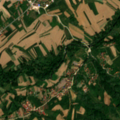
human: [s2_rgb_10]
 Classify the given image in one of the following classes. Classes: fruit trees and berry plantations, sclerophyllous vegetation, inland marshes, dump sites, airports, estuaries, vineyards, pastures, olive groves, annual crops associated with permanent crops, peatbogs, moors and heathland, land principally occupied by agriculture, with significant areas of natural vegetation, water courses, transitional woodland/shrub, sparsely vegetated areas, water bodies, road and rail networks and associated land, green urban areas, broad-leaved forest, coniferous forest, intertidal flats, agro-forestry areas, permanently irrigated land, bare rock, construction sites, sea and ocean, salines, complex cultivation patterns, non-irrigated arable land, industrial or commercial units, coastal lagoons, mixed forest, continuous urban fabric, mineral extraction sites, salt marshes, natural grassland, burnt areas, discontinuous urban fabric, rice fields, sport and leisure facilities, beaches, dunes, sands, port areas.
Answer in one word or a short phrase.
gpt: discontinuous urban fabric, non-irrigated arable land, complex cultivation patterns, land principally occupied by agriculture, with significant areas of natural vegetation, broad-leaved forest